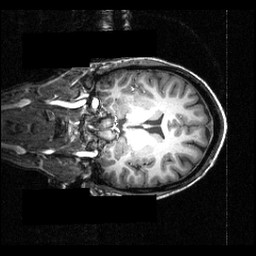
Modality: T1w
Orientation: coronal
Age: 26
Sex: female
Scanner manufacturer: siemens
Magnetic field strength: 3.951 T
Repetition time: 1.5 s
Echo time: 0.00335 s